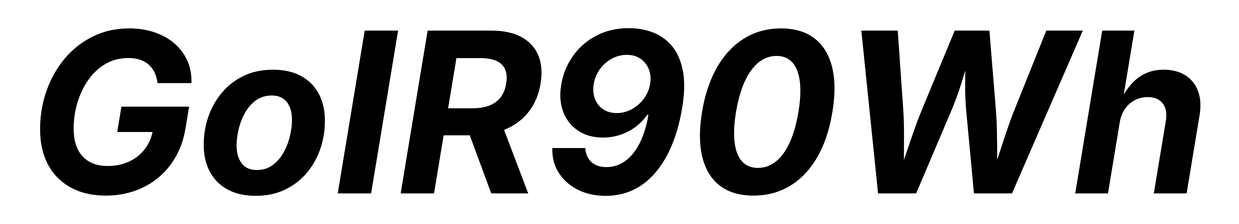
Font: Inter-Italic_Bold_Italic